A time-domain waveform of one vibration snapshot from a rolling-element bearing is shown. Based on the visible evidence, which condition applies: normal, inner_race, outer_race, ball?
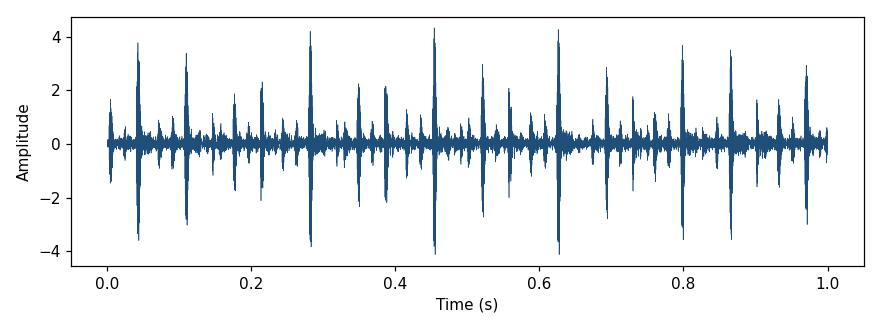
Answer: outer_race